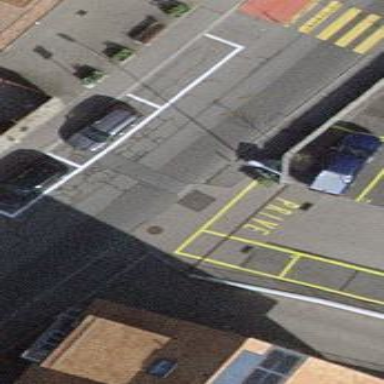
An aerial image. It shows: Street side parking area.